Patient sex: M
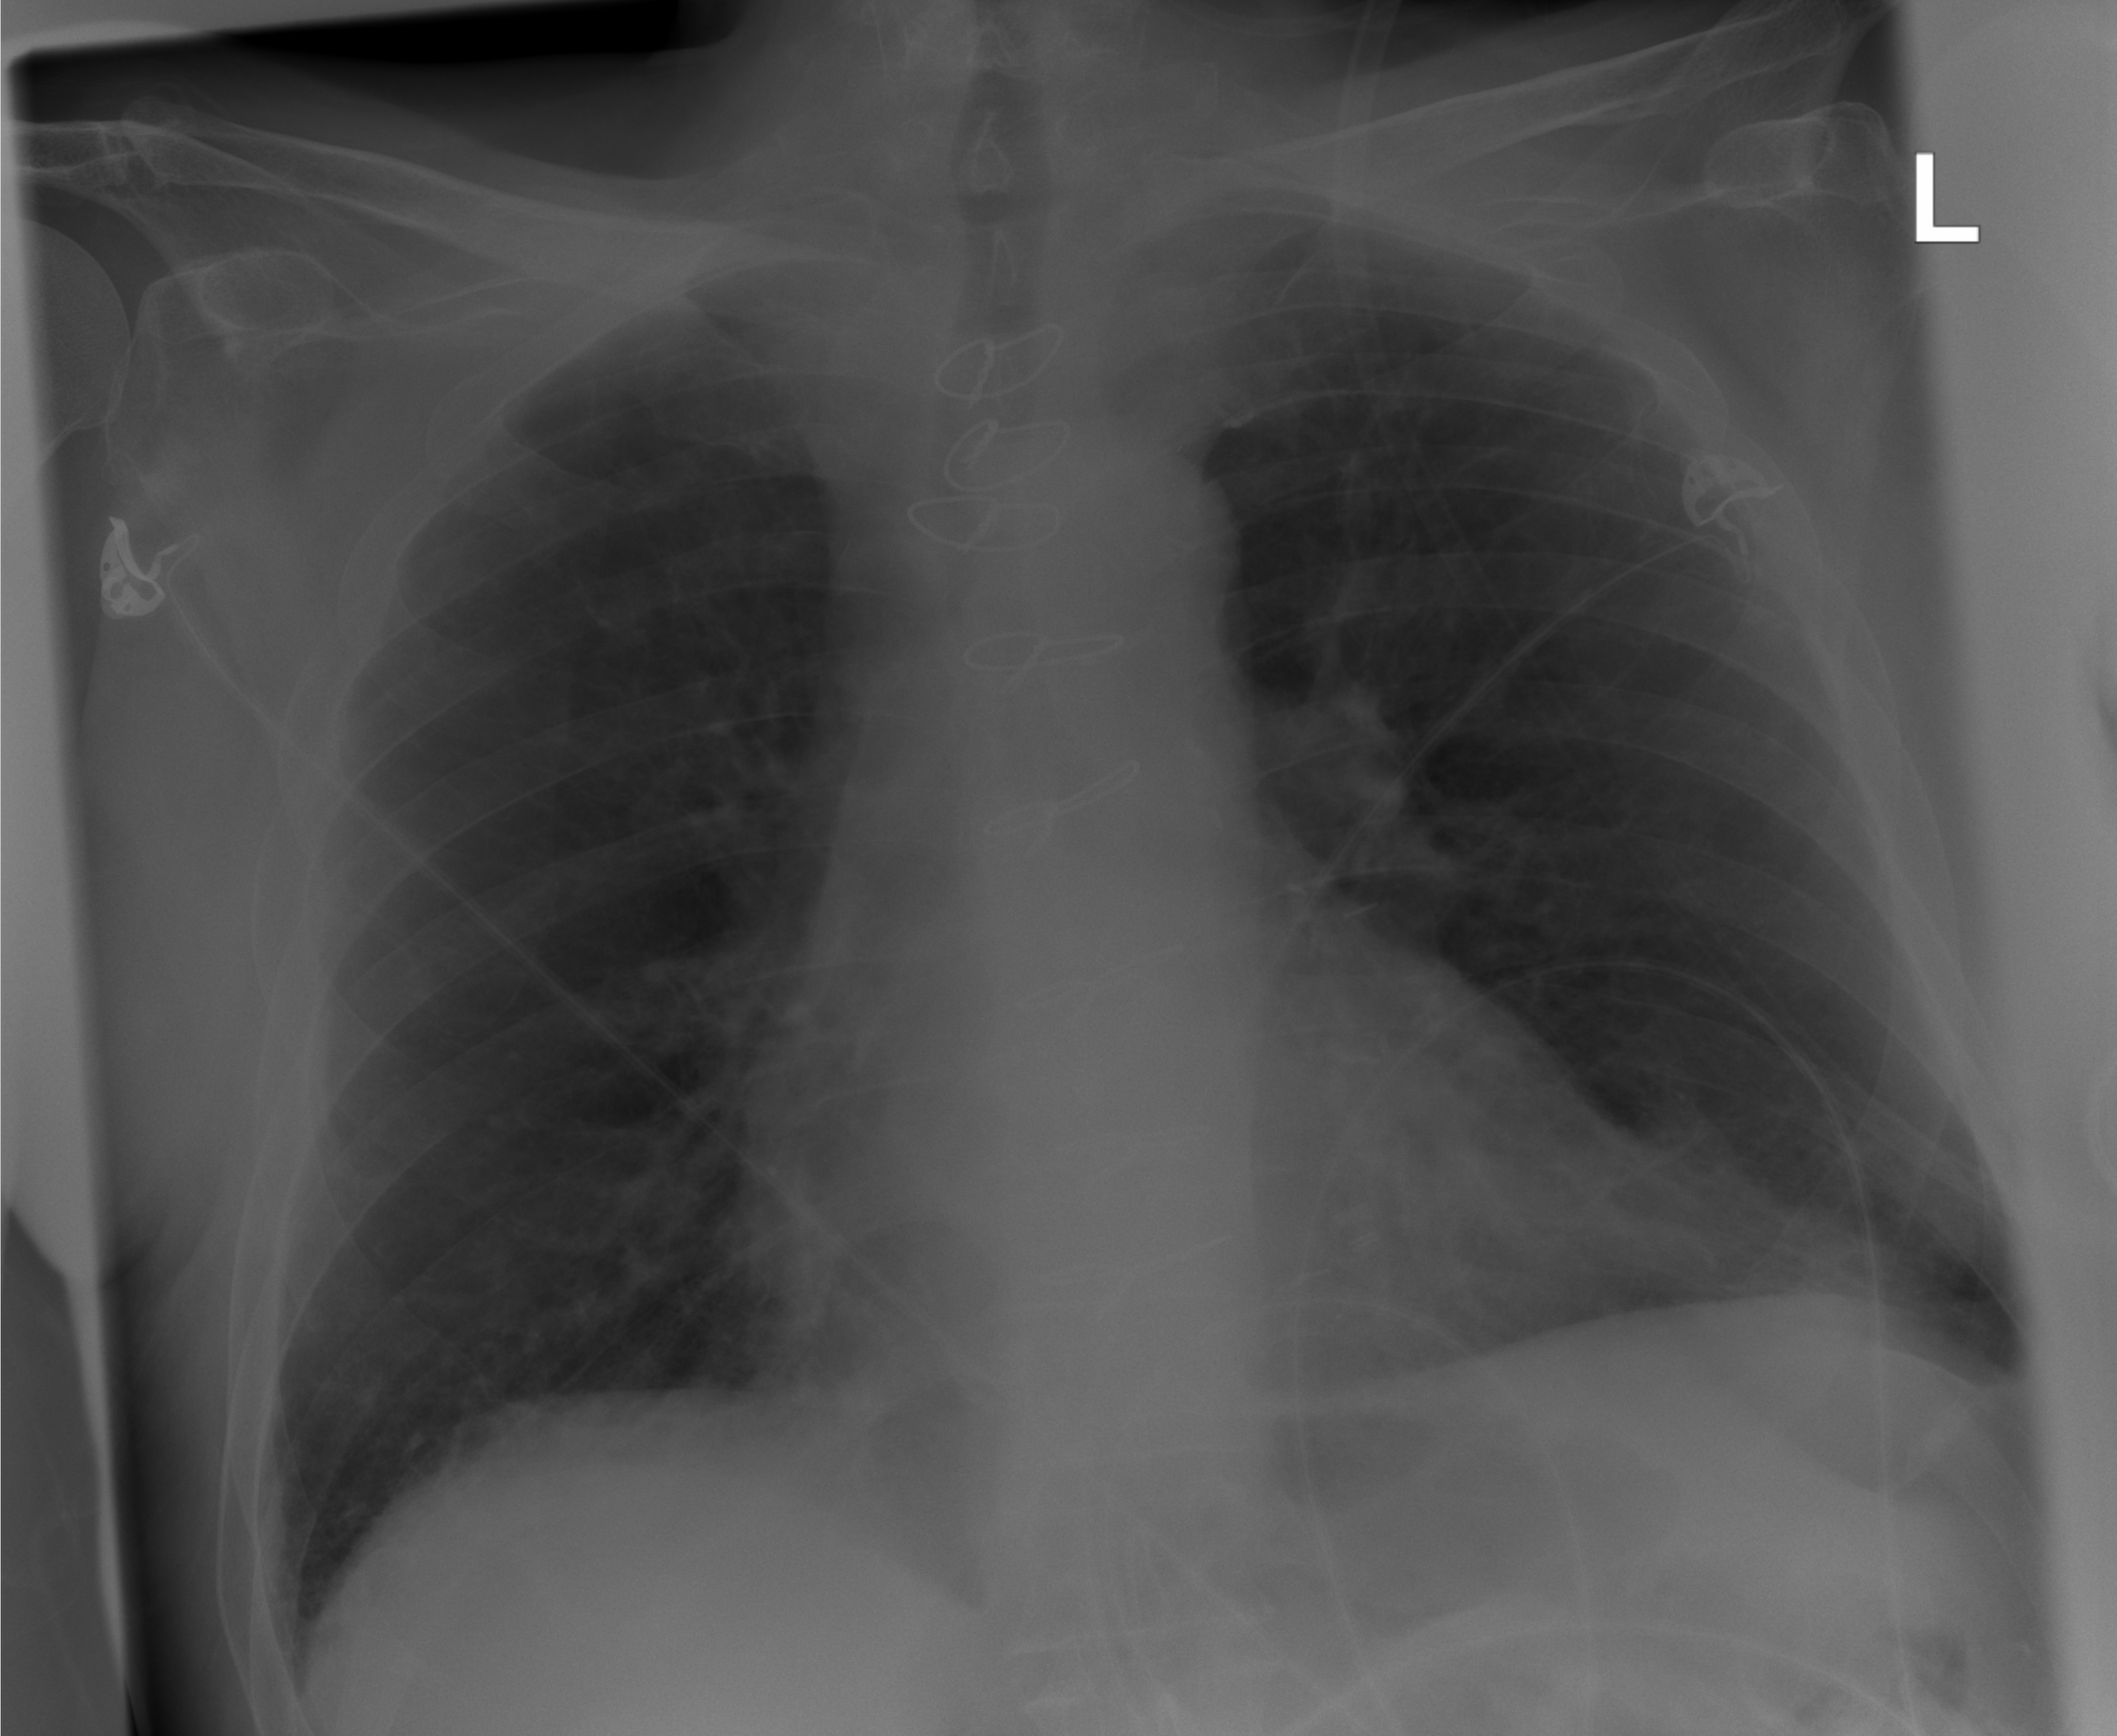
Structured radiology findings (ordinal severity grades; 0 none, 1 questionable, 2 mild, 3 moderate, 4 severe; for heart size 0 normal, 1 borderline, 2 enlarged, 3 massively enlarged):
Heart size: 0
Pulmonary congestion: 2
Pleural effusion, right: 0
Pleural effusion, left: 0
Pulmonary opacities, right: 0
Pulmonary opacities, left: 0
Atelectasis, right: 1
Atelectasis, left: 1